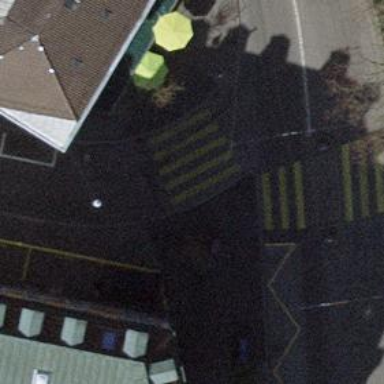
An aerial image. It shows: Kerb serving as barrier.